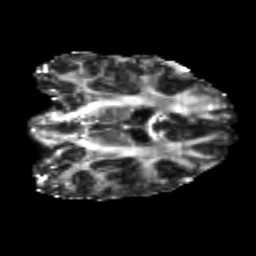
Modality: FA
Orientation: coronal
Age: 21
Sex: male
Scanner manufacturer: siemens
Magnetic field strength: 3 T
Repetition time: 3.5 s
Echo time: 0.104 s